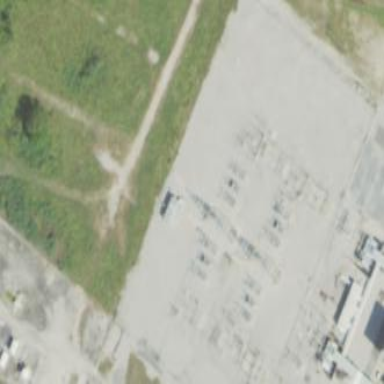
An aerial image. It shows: Outdoor power substation surrounded by fence. The substation is specifically for distribution purposes.